Question: I have a title bar with a transparent accent at the left end. There's also a solid background color. I need it to be responsive and accept any length of title. IDK why this is such a pain, but I've tried everything.
I've tried a static image as background, but when the title is two lines high, no dice.
If it were a solid icon, it'd be easy: just drop in the image and add the background color. Since there's no such thing as a "transparent image" that trumps a background color, I'm lost.
Here's what the final product needs to look like:

Any ideas on how to combine a transparency with a solid background and not have said background fill in the transparency?
UPDATE: My current code is not great, but here it is. It works well enough for most widths but is a disaster when it gets narrow. I'll try your suggestions and let you know how things work out. THANKS Everyone!!!
'''
HTML
'''
'''
.titlebox-wrap {
width:90%;
position:absolute;
top:-2em;
left:-3em;
margin:0;
padding:0;
}
.titlebox-hook {
background: url("images/blue-cap.png") no-repeat;
background-size:cover;
background-position:left center;
position:absolute;
top:0;
left:0;
width:10%;
height:100%;
z-index:-1;
}
.titlebox-text {
background:#0d2240;
margin:0;
margin-left:9.8%;
padding:.7em 1em .7em 0;
max-width:80%;
float:left;
-webkit-border-radius:.2em 3em 3em .2em;
-moz-border-radius:.2em 3em 3em .2em;
border-radius:.2em 3em 3em .2em;
}
'''
'''
<div class="titlebox-wrap">
<div class="titlebox-hook"></div>
<span class="titlebox-text">THIS STUPID THING NEEDS TO DICTATE LENGTH</span>
</div>
'''
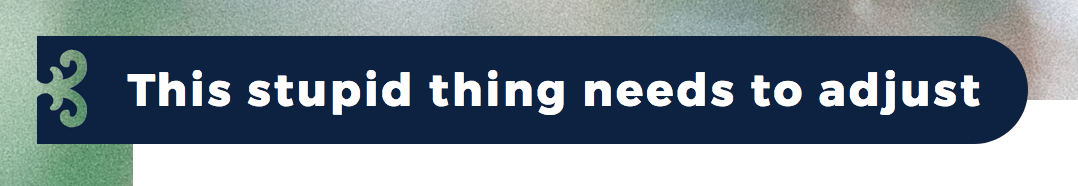
Answer: Finally did this with Flex
HTML
'''
<div class="fancy-title">
<div class="fancy-cap"></div>
<div class="fancy-text">content</div>
</div>
'''
CSS
'''
.fancy-title {
display: flex;
flex-direction: row;
justify-content: flex-start;
flex-wrap:nowrap;
}
.fancy-cap {
background: url("images/blue.png") no-repeat 0 0;
background-size:cover;
background-position:center left;
width:2.7em;
}
.fancy-text {
background:#0d2240;
width:auto;
}
'''